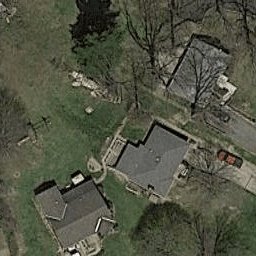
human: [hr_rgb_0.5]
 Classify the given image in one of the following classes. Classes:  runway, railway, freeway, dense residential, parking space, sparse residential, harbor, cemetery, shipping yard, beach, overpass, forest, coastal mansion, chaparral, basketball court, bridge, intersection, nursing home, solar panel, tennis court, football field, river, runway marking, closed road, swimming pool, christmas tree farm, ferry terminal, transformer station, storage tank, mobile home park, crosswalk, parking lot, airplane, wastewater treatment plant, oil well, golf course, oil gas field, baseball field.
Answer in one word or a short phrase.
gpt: sparse residential